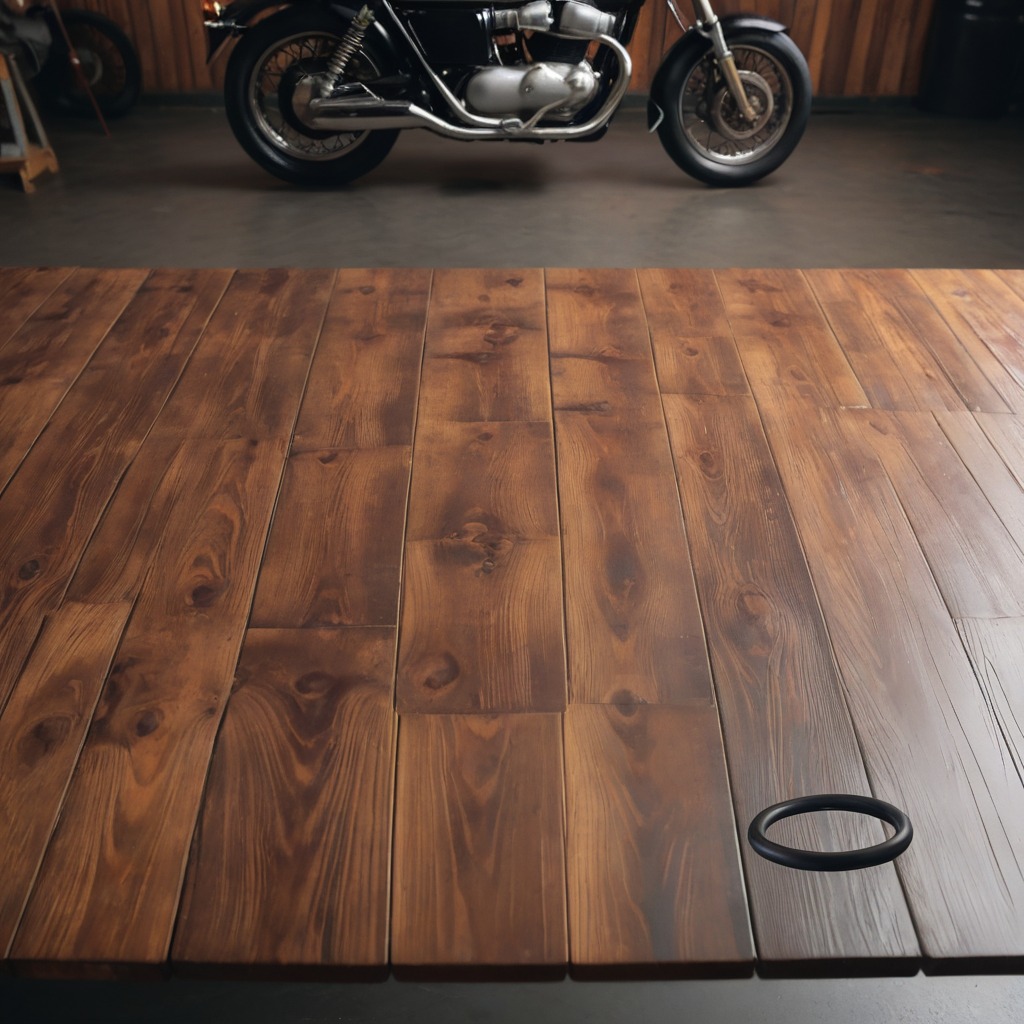
A rubber O-ring lying on an oil-spilled wooden table in a vintage motorcycle garage.